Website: walmart
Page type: account-selection
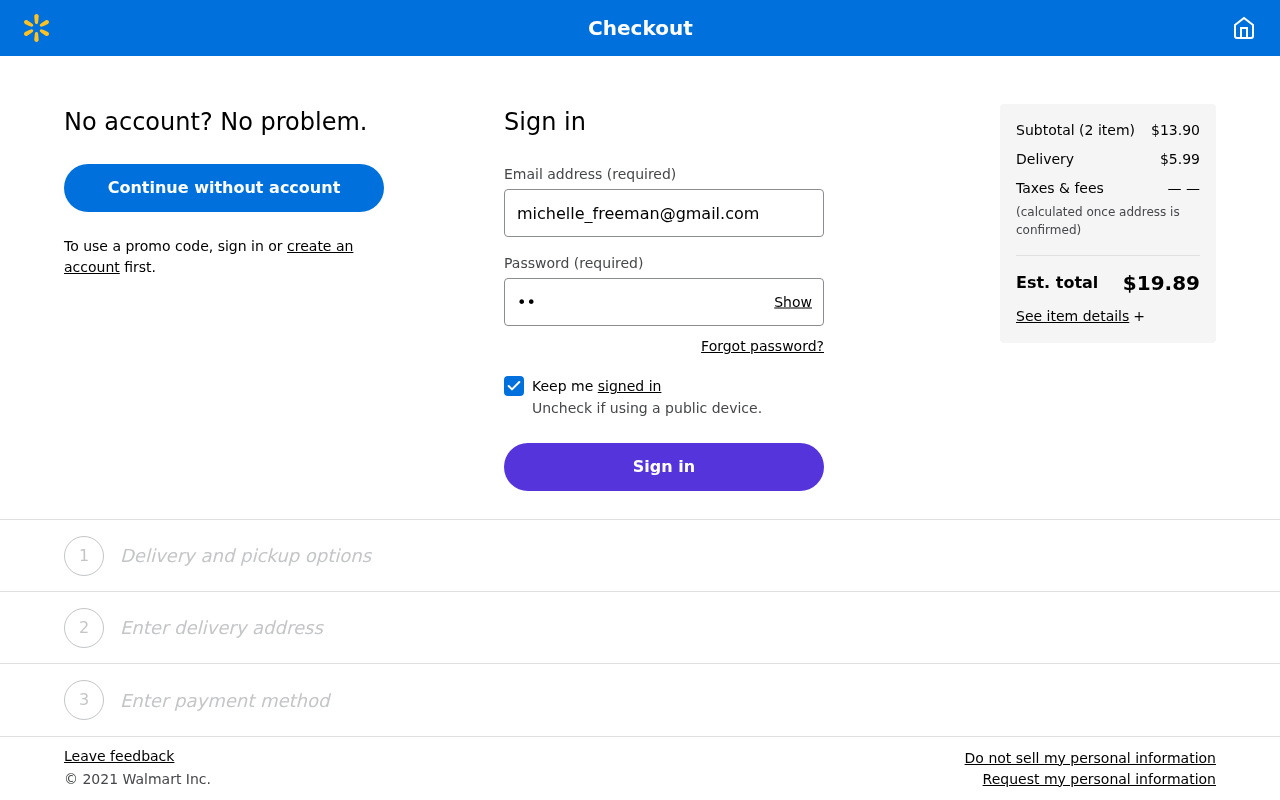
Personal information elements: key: PII_EMAIL
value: michelle_freeman@gmail.com
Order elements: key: ORDER_NUM_ITEMS
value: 2
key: ORDER_SUBTOTAL
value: $13.90
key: ORDER_SHIPPING_COST
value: $5.99
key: ORDER_TOTAL
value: $19.89